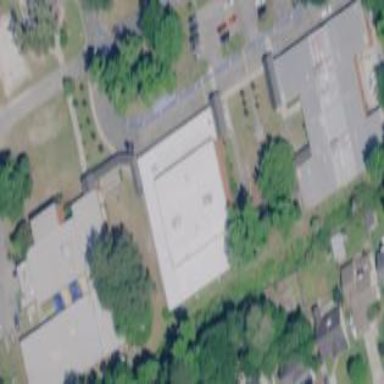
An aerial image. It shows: School building.